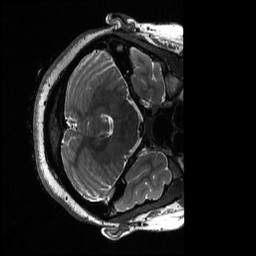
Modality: T2w
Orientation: axial
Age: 19
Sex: female